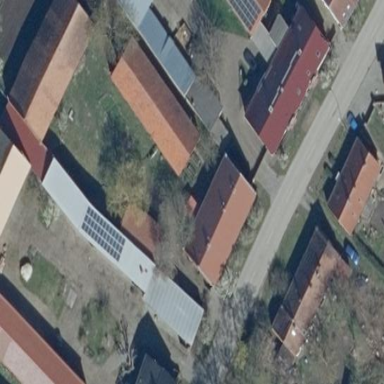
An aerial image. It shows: Simple and straightforward house.